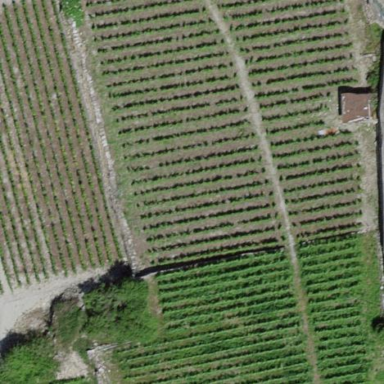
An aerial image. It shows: Vineyard with grape crops.